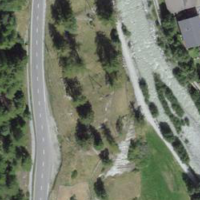
EUNIS habitat code: 26
Species observed at this site:
Euphorbia cyparissias